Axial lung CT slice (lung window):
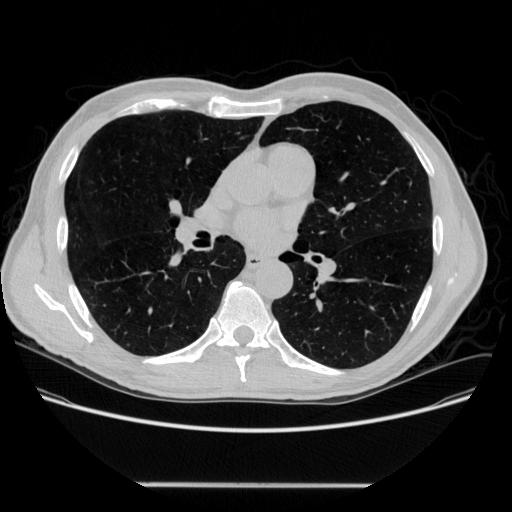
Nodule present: no